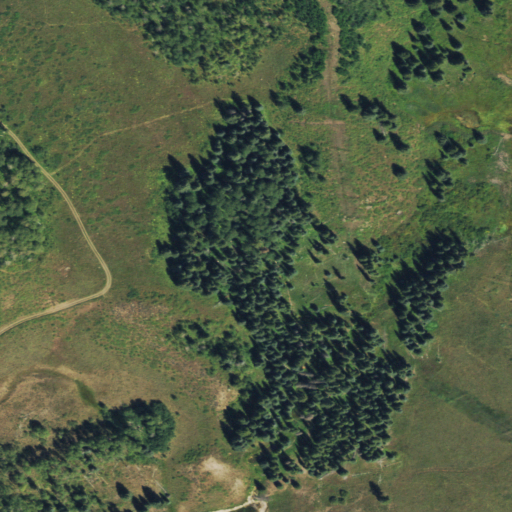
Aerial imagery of plain(s) in Colorado named Battle Park containing deciduous forest, shrub, evergreen forest, mixed forest, grassland, and woody wetlands